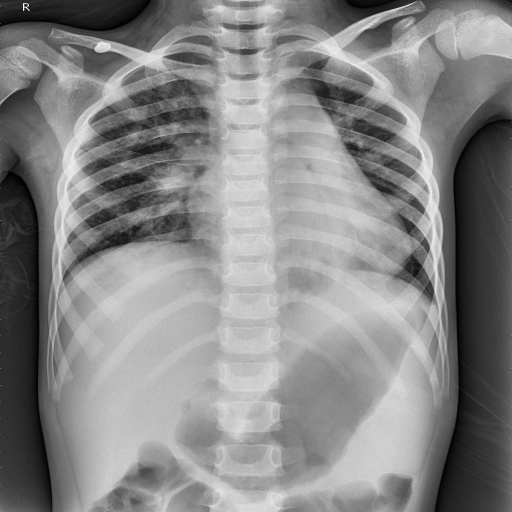
Finding: PNEUMONIA